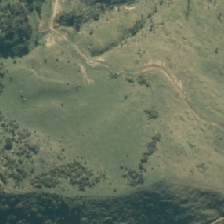
Land cover: high_producing_grassland